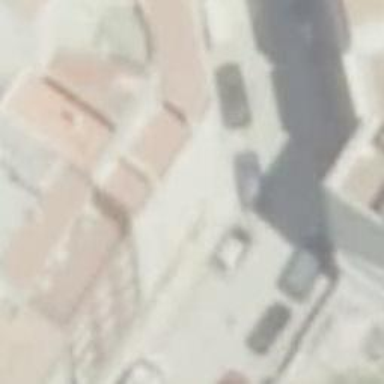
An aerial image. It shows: Part of building.